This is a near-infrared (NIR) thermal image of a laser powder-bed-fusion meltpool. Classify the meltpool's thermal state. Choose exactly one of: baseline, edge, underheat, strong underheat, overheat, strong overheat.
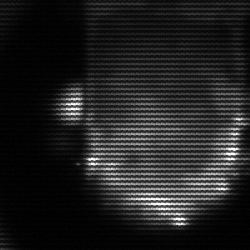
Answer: baseline